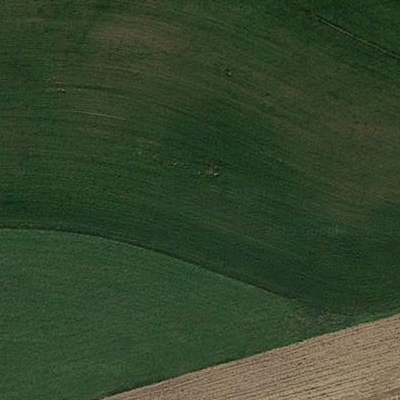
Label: Field